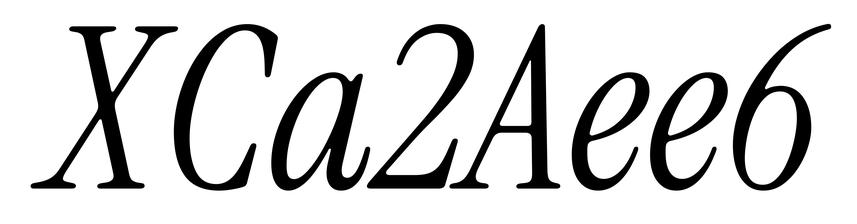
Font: InstrumentSerif-Italic